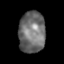
Tissue: lung
Cell type: Epithelial cells
Senescence score: 0.209
Nuclear area (px): 1070
Mean DAPI intensity: 110.626